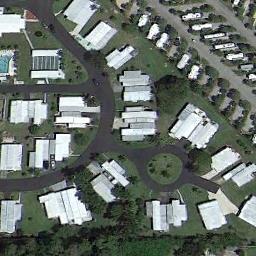
Label: residential